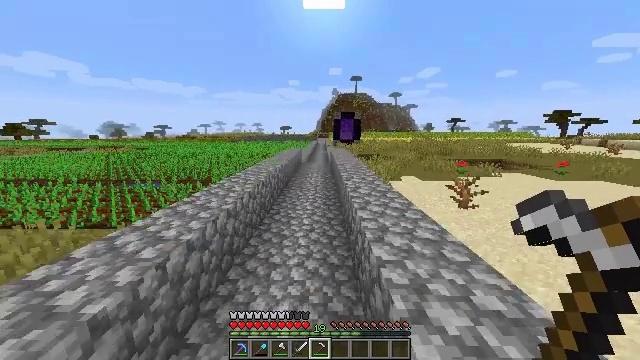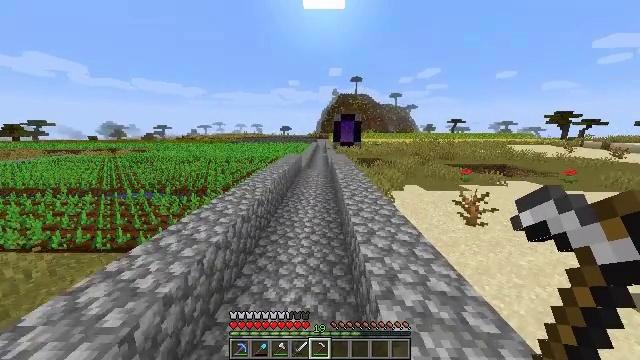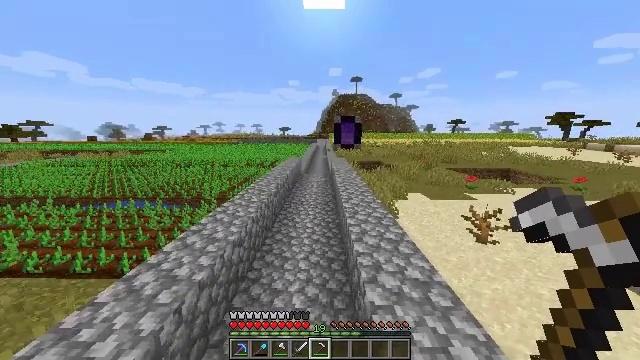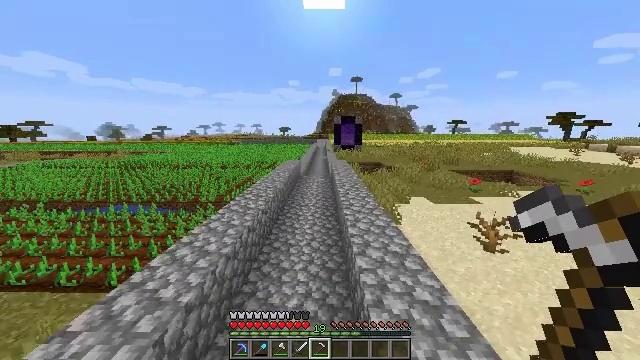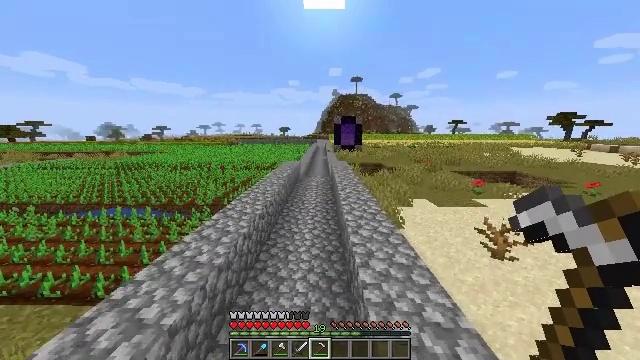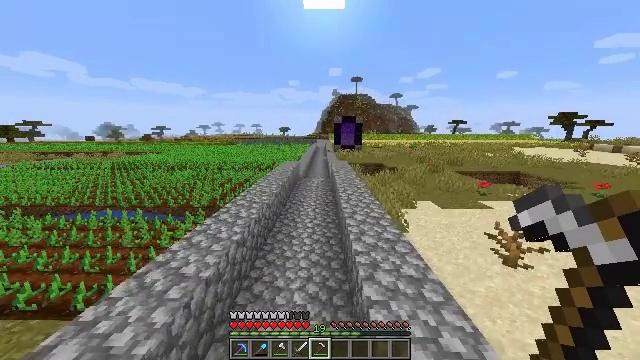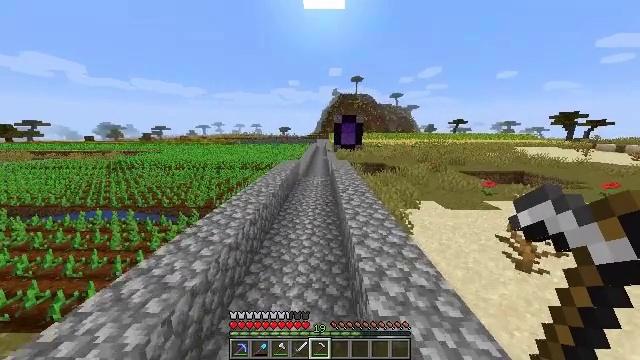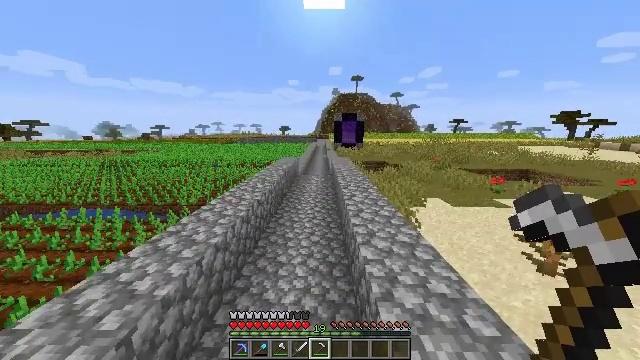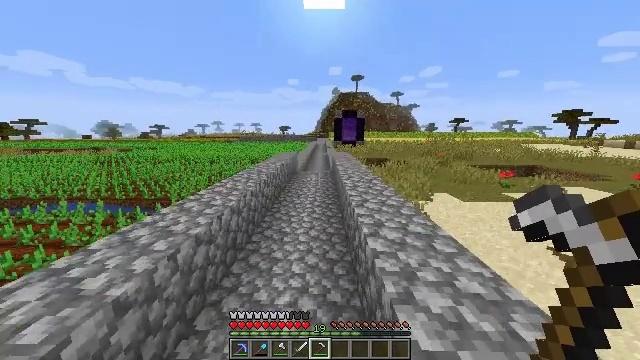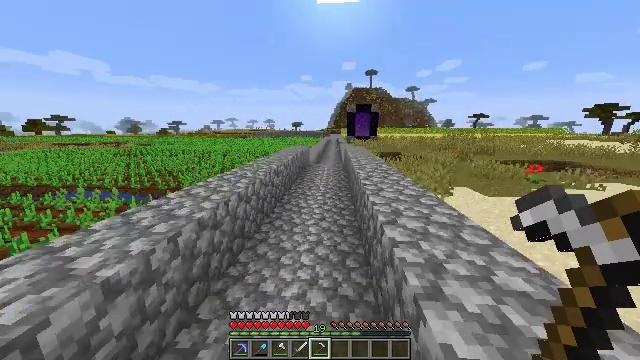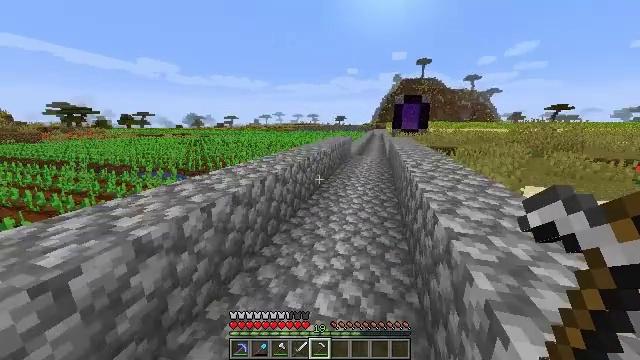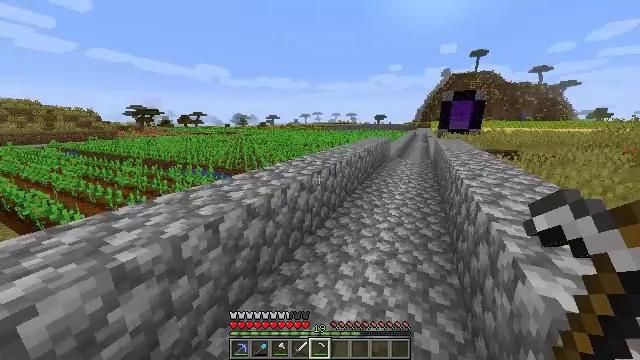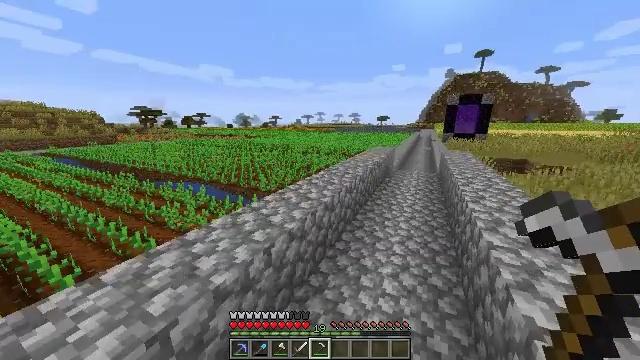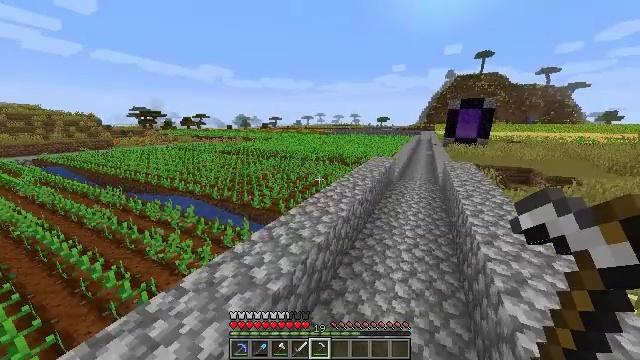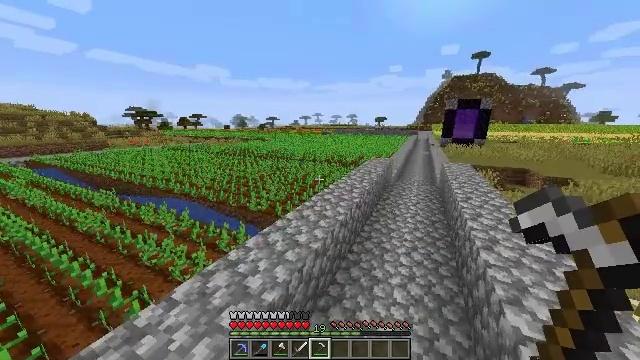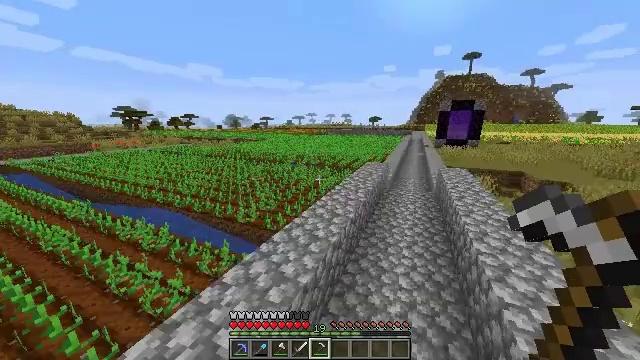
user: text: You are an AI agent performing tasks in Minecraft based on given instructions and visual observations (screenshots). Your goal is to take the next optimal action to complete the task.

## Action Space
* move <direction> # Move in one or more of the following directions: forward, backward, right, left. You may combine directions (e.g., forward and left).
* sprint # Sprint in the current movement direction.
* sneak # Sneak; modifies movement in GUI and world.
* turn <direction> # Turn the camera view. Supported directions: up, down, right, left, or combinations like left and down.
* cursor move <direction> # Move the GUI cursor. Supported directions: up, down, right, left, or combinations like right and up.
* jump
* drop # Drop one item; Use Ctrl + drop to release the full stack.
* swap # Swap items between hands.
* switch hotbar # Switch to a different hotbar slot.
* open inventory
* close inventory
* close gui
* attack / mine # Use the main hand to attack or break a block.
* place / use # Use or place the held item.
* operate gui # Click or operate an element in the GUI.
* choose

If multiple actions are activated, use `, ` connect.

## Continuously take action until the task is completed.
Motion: motion action
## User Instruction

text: Destroy the acacia wall sign for reuse.
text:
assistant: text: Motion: move forward, sprint, jump
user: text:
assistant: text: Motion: move forward, sprint, jump
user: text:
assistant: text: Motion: move forward, sprint, jump
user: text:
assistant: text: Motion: move forward, sprint, jump
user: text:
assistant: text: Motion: move forward, sprint, jump
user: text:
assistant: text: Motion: move forward, sprint, jump
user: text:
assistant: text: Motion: move forward, sprint, jump
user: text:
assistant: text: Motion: move forward, sprint, jump
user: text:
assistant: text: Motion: move forward, sprint, turn left, jump
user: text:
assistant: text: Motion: move forward, sprint, turn left and down, jump
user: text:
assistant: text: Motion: move forward, sprint, turn left, jump
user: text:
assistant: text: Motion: move forward, sprint, jump
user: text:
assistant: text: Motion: move forward, sprint, jump
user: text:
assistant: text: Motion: move forward, sprint, jump
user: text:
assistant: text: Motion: move forward, sprint, turn right, jump
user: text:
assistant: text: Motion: move forward, sprint, turn right, jump
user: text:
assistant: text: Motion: move forward, sprint, turn right, jump
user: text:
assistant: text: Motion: move forward, sprint, turn right, jump
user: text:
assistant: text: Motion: move forward, sprint, turn right, jump
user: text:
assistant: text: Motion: move forward, sprint, turn right, jump
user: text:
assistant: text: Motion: move forward, sprint, turn right, jump
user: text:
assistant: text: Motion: move forward, sprint, turn right, jump
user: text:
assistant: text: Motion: move forward, sprint, jump
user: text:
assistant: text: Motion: move forward, sprint, jump
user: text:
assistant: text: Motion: move forward, sprint, jump
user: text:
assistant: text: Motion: move forward, sprint, jump
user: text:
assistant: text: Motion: move forward, sprint, jump
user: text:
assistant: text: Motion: move forward, sprint, jump
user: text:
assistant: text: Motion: move forward, sprint, jump
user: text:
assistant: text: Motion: move forward, sprint, jump